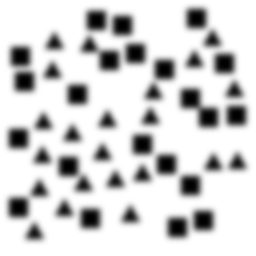
Squares: 22
Triangles: 22
Stars: 0
Total shapes: 44